Field crop: maize
Growth stage: 2
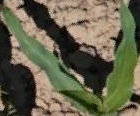
Species: maize